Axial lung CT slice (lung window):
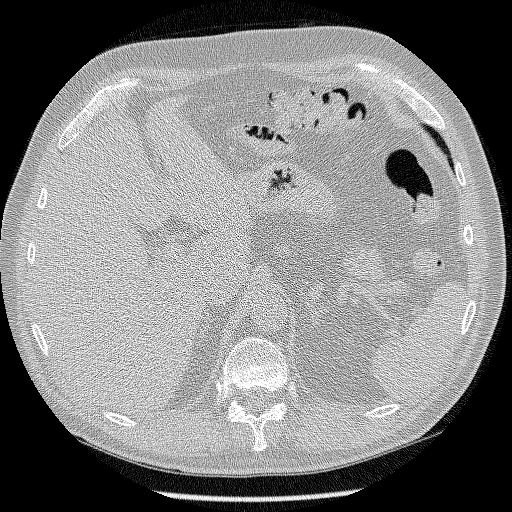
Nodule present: no